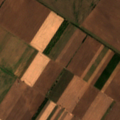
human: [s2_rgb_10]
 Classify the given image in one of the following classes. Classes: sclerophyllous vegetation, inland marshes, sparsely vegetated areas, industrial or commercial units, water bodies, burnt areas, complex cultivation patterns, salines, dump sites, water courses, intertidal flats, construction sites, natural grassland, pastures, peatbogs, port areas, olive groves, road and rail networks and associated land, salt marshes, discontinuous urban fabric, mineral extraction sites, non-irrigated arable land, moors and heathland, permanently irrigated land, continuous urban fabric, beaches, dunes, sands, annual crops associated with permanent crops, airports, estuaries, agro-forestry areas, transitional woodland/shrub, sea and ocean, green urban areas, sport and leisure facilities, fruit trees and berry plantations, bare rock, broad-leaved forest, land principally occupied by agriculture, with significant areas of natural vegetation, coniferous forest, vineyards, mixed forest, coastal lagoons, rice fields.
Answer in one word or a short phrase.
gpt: non-irrigated arable land